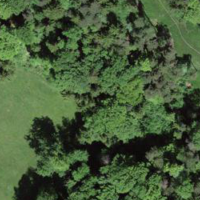
EUNIS habitat code: 44
Species observed at this site:
Cephalanthera longifolia